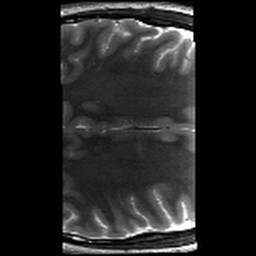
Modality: T2w
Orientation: axial
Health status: healthy
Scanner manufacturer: siemens
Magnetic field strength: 3 T
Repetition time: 8.02 s
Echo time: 0.08 s